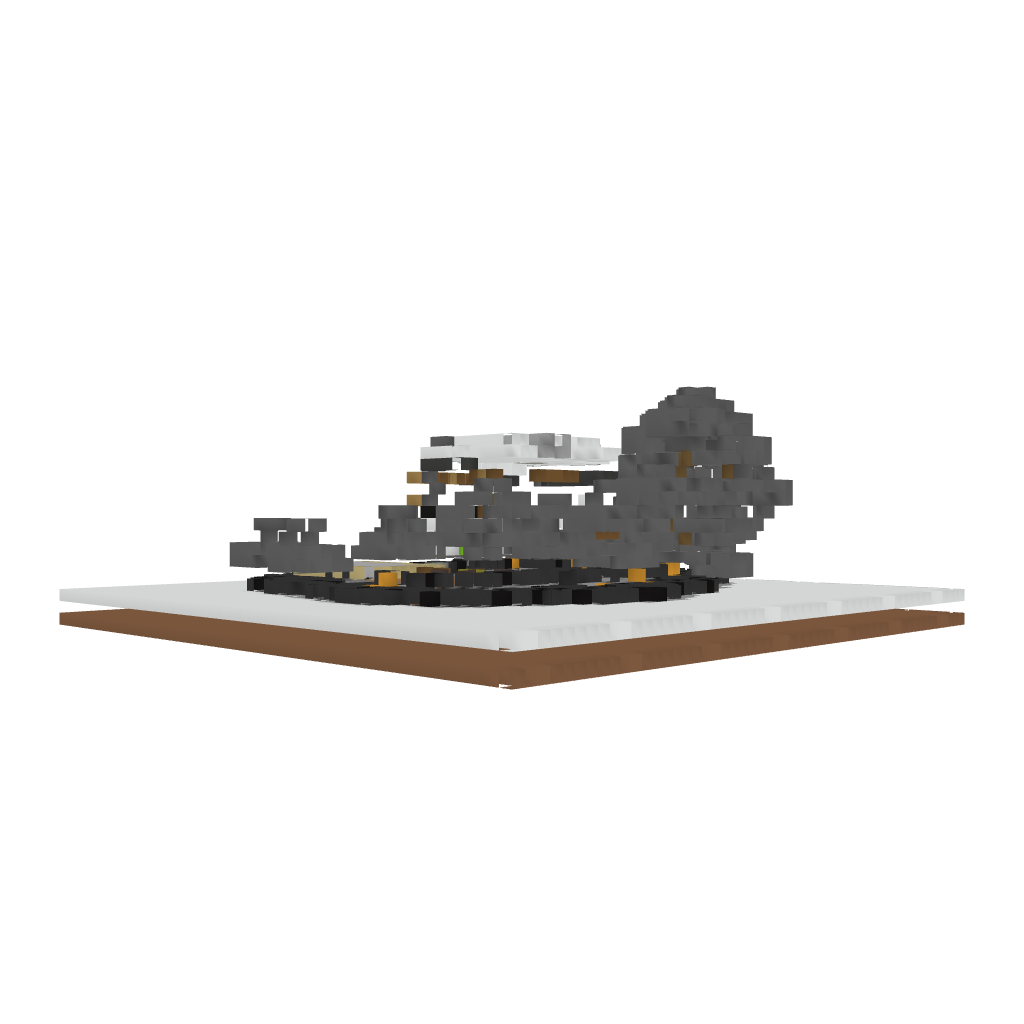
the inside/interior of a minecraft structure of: Luxury House #5